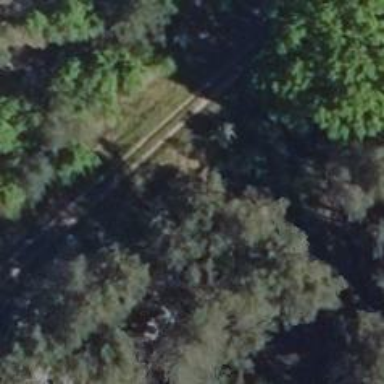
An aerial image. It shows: Abandoned railway.